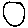
Label: circle